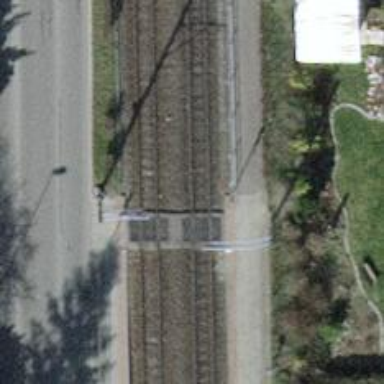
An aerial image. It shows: Railway crossing.